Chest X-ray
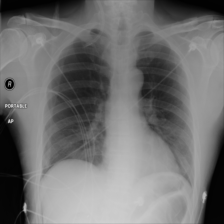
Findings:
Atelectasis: negative
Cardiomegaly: negative
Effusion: negative
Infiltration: negative
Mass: negative
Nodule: negative
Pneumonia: negative
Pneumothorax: negative
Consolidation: negative
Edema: negative
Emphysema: negative
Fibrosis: negative
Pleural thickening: negative
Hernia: negative